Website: macys
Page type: billing-address
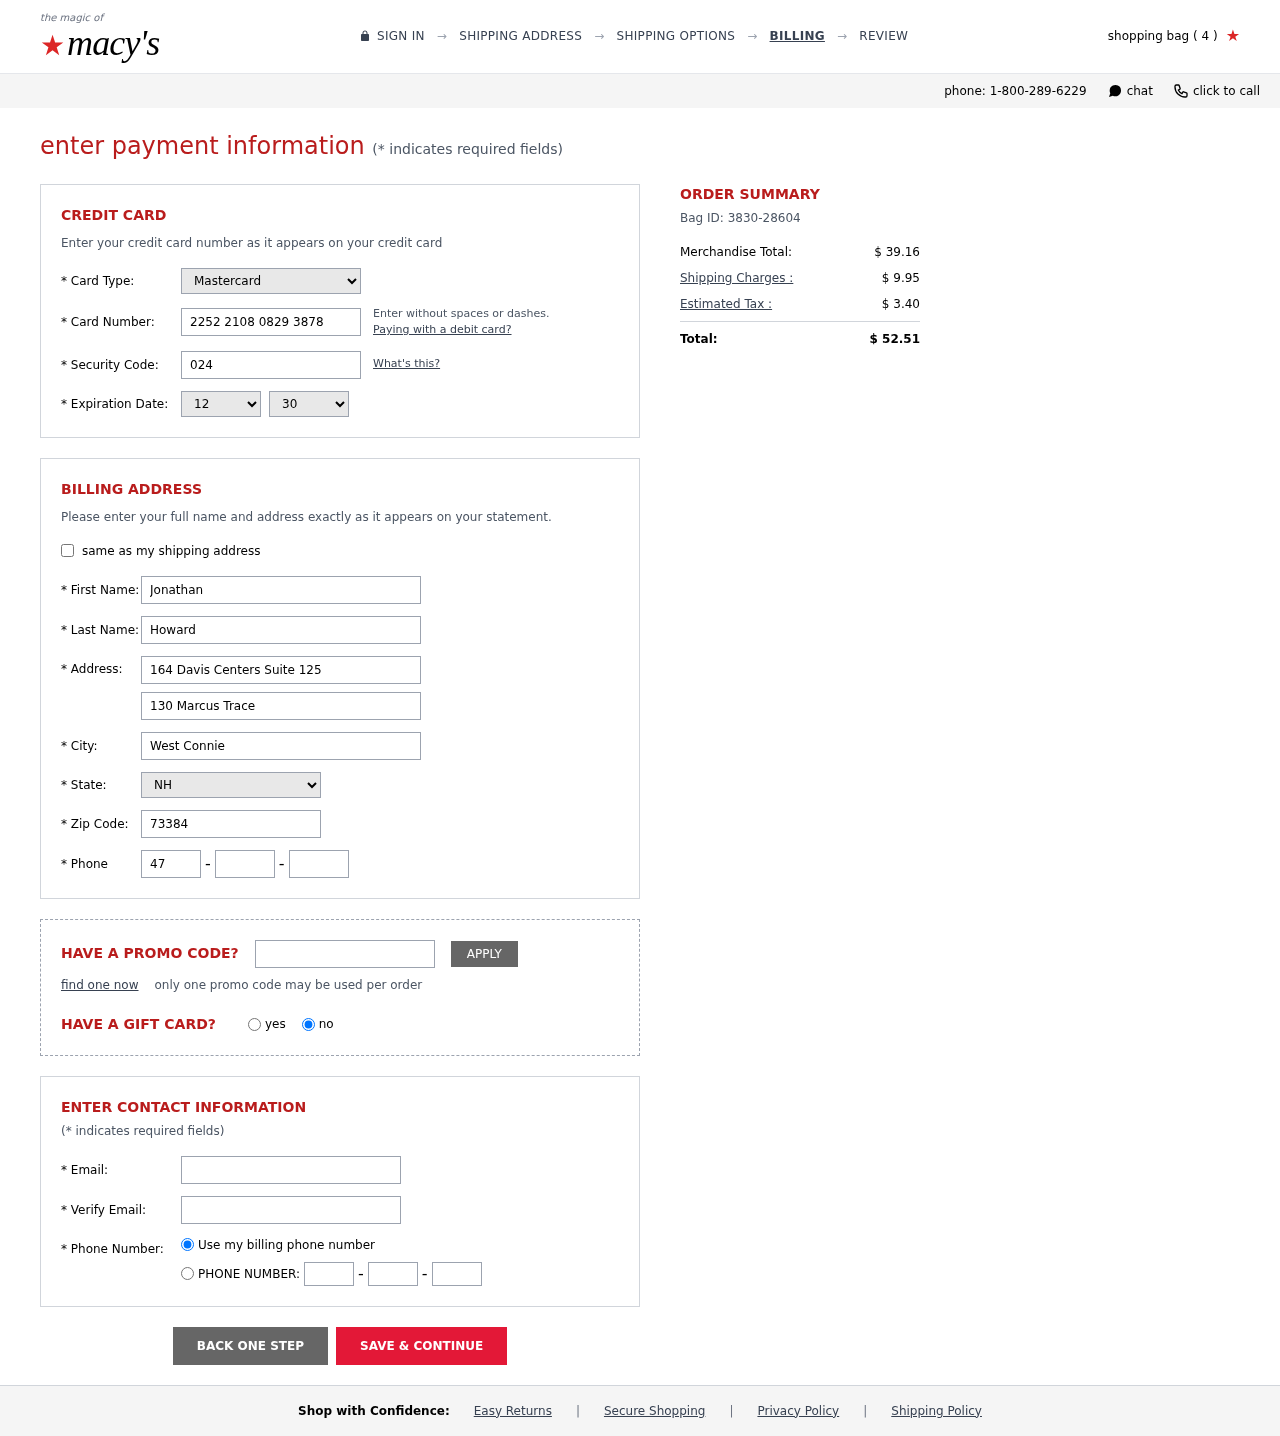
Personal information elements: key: PII_CARD_CVV
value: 024
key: PII_CARD_EXPIRY_MONTH
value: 12
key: PII_CARD_EXPIRY_YEAR
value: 30
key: PII_CARD_NUMBER
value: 2252 2108 0829 3878
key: PII_CARD_TYPE
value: Mastercard
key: PII_CITY
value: West Connie
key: PII_EMAIL
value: jhoward@hotmail.com
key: PII_FIRSTNAME
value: Jonathan
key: PII_LASTNAME
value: Howard
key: PII_PHONE_AREA
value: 474
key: PII_PHONE_PREFIX
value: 265
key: PII_PHONE_SUFFIX
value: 0324
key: PII_POSTCODE
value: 73384
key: PII_STATE_ABBR
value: NH
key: PII_STREET
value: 164 Davis Centers Suite 125
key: PII_STREET2
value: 130 Marcus Trace
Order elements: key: ORDER_NUM_ITEMS
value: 4
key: ORDER_ID
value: Bag ID: 3830-28604
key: ORDER_SUBTOTAL
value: $ 39.16
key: ORDER_SHIPPING_COST
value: $ 9.95
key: ORDER_TAX
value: $ 3.40
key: ORDER_TOTAL
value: $ 52.51